Question: I'm trying to make a keyboard in Android. I already made it but I don't know how to display the microcharacter letter for the next to the actual key letter, like this:

'''
<?xml version="1.0" encoding="utf-8"?>
<android.inputmethodservice.KeyboardView
xmlns:android="http://schemas.android.com/apk/res/android"
android:layout_width="match_parent"
android:layout_height="wrap_content"
android:id="@+id/keyboard_view"
android:keyPreviewLayout="@layout/keyboard_preview"
android:layout_alignParentBottom="true"
android:keyBackground="@color/bbb"
android:background="#bbb"
android:keyPreviewOffset="50dp">
</android.inputmethodservice.KeyboardView>
'''
'''
<?xml version="1.0" encoding="utf-8"?>
<Keyboard xmlns:android="http://schemas.android.com/apk/res/android"
android:keyWidth="9.7%p"
android:horizontalGap="3px"
android:verticalGap="3px"
android:keyHeight="50dp"
>
<Row android:keyWidth="9.7%p" android:horizontalGap="1dp">
<Key android:codes="49" android:keyLabel="1" android:keyEdgeFlags="left" android:layout_marginLeft="1dp"/>
<Key android:codes="50" android:keyLabel="2"/>
<Key android:codes="51" android:keyLabel="3"/>
<Key android:codes="52" android:keyLabel="4"/>
<Key android:codes="53" android:keyLabel="5"/>
<Key android:codes="54" android:keyLabel="6"/>
<Key android:codes="55" android:keyLabel="7"/>
<Key android:codes="56" android:keyLabel="8"/>
<Key android:codes="57" android:keyLabel="9"/>
<Key android:codes="48" android:keyLabel="0"/>
</Row>
<Row>
<Key android:codes="113" android:keyLabel="q" android:keyEdgeFlags="left"/>
<Key android:codes="119" android:keyLabel="w"/>
<Key android:codes="101" android:keyLabel="e"/>
<Key android:codes="114" android:keyLabel="r"/>
<Key android:codes="116" android:keyLabel="t"/>
<Key android:codes="121" android:keyLabel="y"/>
<Key android:codes="117" android:keyLabel="u"/>
<Key android:codes="105" android:keyLabel="i"/>
<Key android:codes="111" android:keyLabel="o"/>
<Key android:codes="112" android:keyLabel="p" android:keyEdgeFlags="right"/>
</Row>
<Row>
<Key android:codes="97" android:keyLabel="a" android:keyEdgeFlags="left"/>
<Key android:codes="115" android:keyLabel="s"/>
<Key android:codes="100" android:keyLabel="d"/>
<Key android:codes="102" android:keyLabel="f"/>
<Key android:codes="103" android:keyLabel="g"/>
<Key android:codes="104" android:keyLabel="h"/>
<Key android:codes="106" android:keyLabel="j"/>
<Key android:codes="107" android:keyLabel="k"/>
<Key android:codes="108" android:keyLabel="l"/>
<Key android:codes="-5" android:keyEdgeFlags="right" android:isRepeatable="true" android:keyIcon="@mipmap/del"/>
</Row>
<Row>
<Key android:codes="-1" android:keyIcon="@mipmap/up" android:keyEdgeFlags="left"/>
<Key android:codes="122" android:keyLabel="z"/>
<Key android:codes="120" android:keyLabel="x"/>
<Key android:codes="99" android:keyLabel="c"/>
<Key android:codes="118" android:keyLabel="v"/>
<Key android:codes="98" android:keyLabel="b"/>
<Key android:codes="110" android:keyLabel="n"/>
<Key android:codes="109" android:keyLabel="m"/>
<Key android:codes="46" android:keyLabel="."/>
<Key android:codes="63" android:keyLabel="\?" android:keyEdgeFlags="right"/>
</Row>
<Row android:rowEdgeFlags="bottom">
<Key android:codes="-2" android:keyIcon="@mipmap/glob" android:keyEdgeFlags="left"/>
<Key android:codes="47" android:keyLabel="/" android:keyWidth="10%p" />
<Key android:codes="32" android:keyLabel="SPACE" android:keyWidth="60%p" android:isRepeatable="true"/>
<Key android:codes="-4" android:keyBackground="@color/colorPrimary" android:keyLabel="DONE"
android:keyWidth="20%p" android:keyEdgeFlags="right"/>
</Row>
</Keyboard>
'''
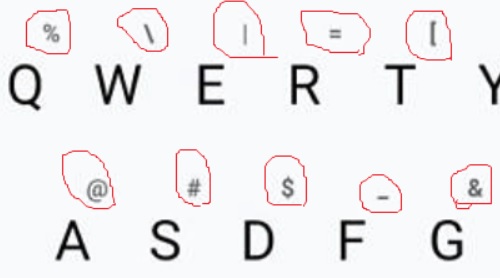
Answer: I understood it from several sources and I will attach it below
The solution was using overriding the onDraw() method.
'''
public class MyKeyboardView extends KeyboardView {
@Override
public void onDraw(Canvas canvas) {
super.onDraw(canvas);
Paint paint = new Paint();
paint.setTextAlign(Paint.Align.CENTER);
paint.setTextSize(25);
paint.setColor(Color.RED);
List<Key> keys = getKeyboard().getKeys();
for(Key key: keys) {
if(key.label != null)
canvas.drawText(key.label.toString(), key.x + (key.width/2), key.y + 25, paint);
}
}
}
'''
<URL>
<URL>
Thank you so much.